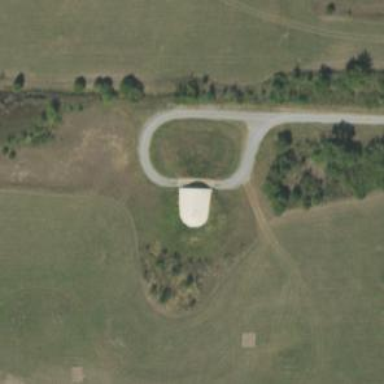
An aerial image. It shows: Military bunker.